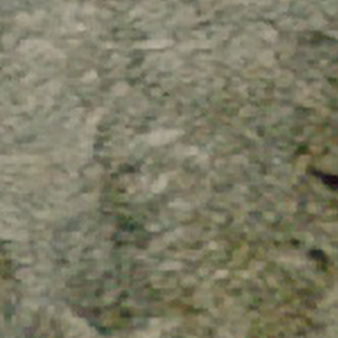
Label: other